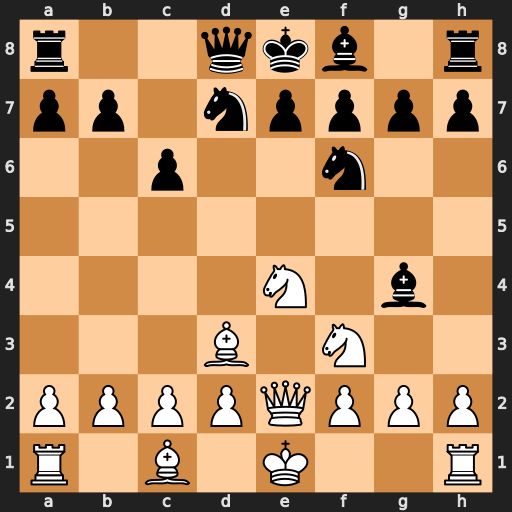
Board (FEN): r2qkb1r/pp1npppp/2p2n2/8/4N1b1/3B1N2/PPPPQPPP/R1B1K2R
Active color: w
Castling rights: KQkq
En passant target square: -
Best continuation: Nd6#